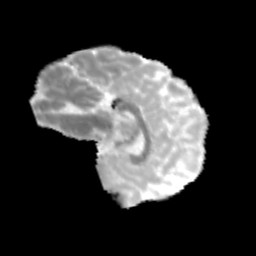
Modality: MD
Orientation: sagittal
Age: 10
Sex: female
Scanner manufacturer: siemens
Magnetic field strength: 3 T
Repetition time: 3.8 s
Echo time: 0.07 s